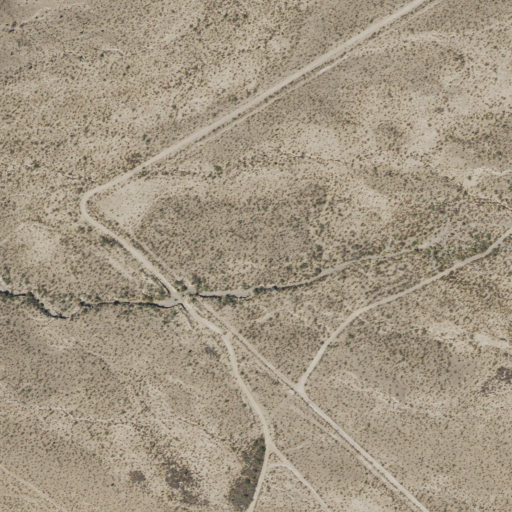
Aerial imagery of valley in Texas named Echo Canyon containing only shrub